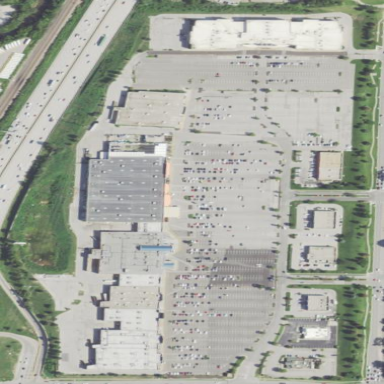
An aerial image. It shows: Retail area.